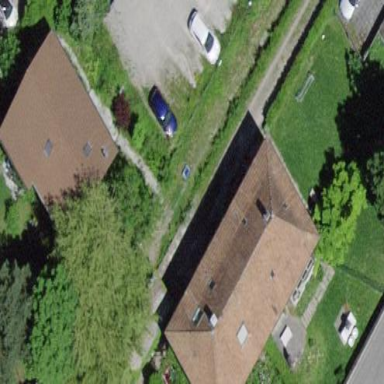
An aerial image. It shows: Building with hipped roof made of roof tiles.